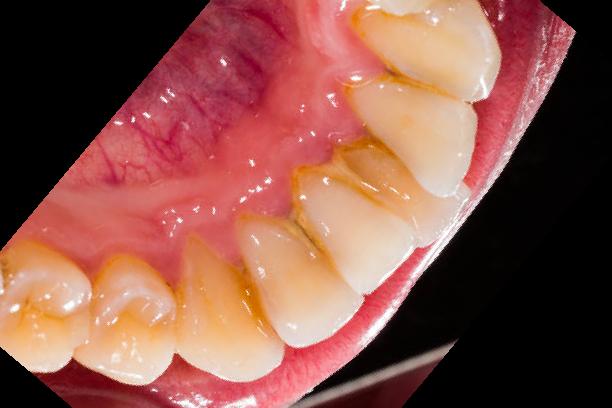
Condition: Gingivitis